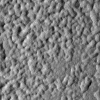
Atmospheric dust classification: not_dusty